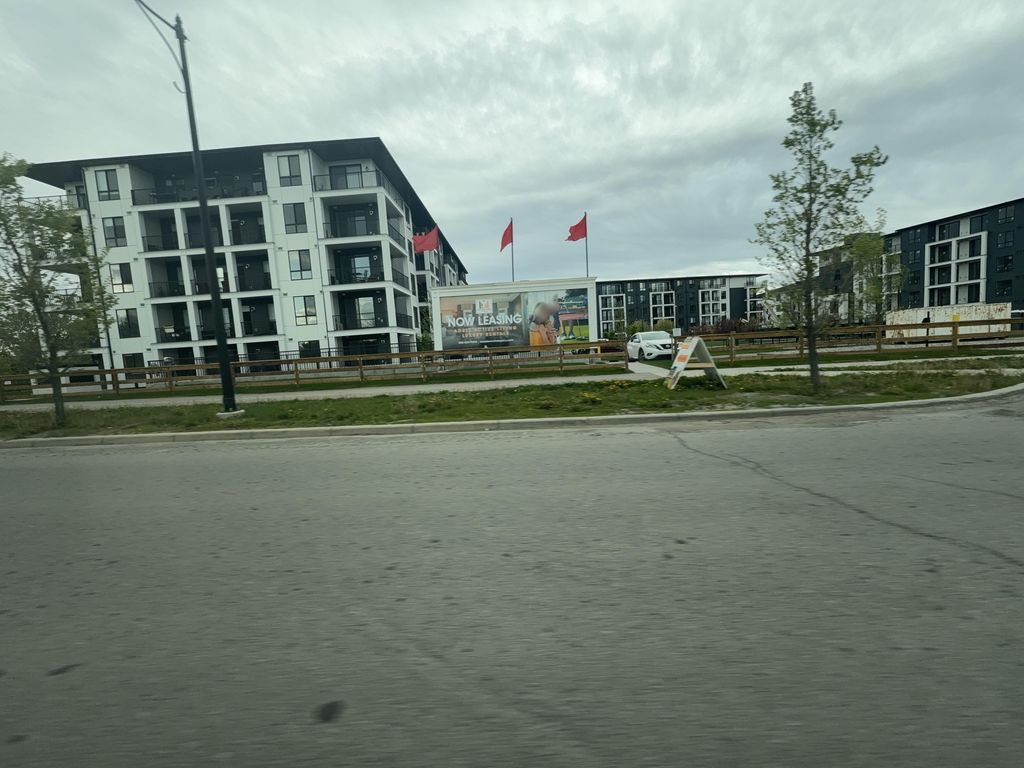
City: calgary